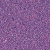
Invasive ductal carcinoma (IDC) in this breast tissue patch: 1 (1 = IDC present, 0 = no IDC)